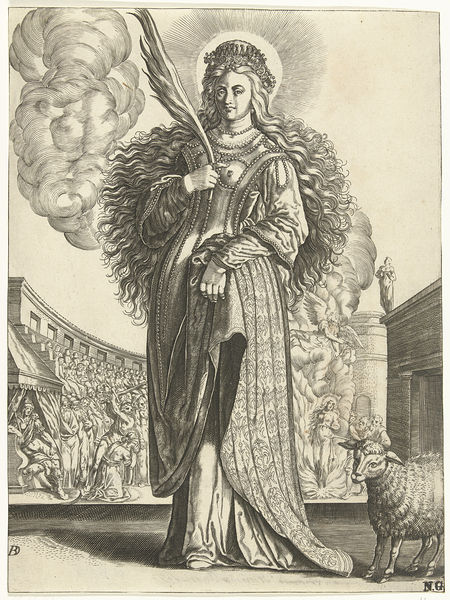
Titel: Heilige Agnes
Künstler: Bartholomeus Willemsz. Dolendo
Standort: Amsterdam
Institution: Rijksmuseum
Schlagwörter: frau, zeichnung, wolke, rauch, könig, arena, schaf, flamme, zirkus, göttin